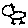
Label: bird